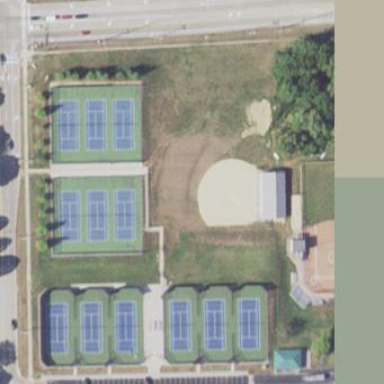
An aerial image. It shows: Softball pitch for leisure and sport activities.